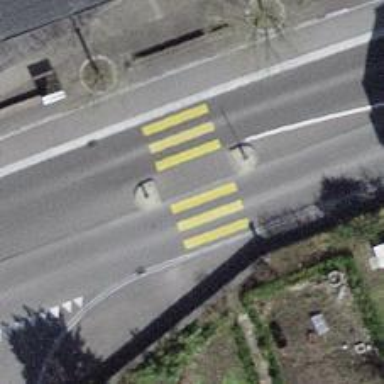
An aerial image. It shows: Uncontrolled crossing with central island on the road.